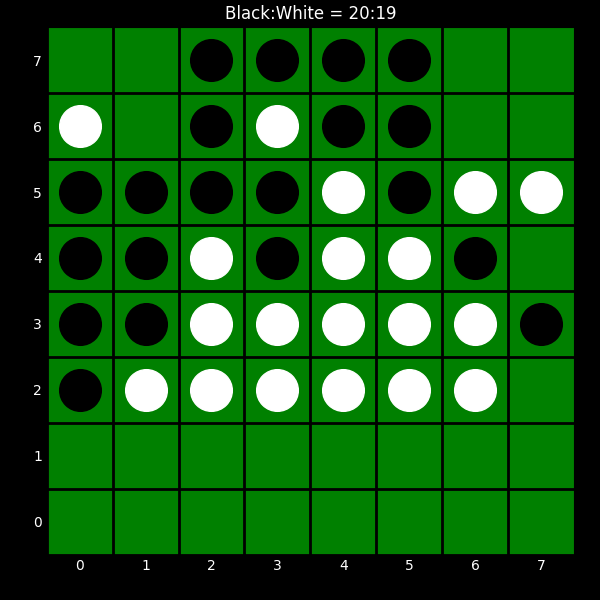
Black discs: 20
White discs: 19